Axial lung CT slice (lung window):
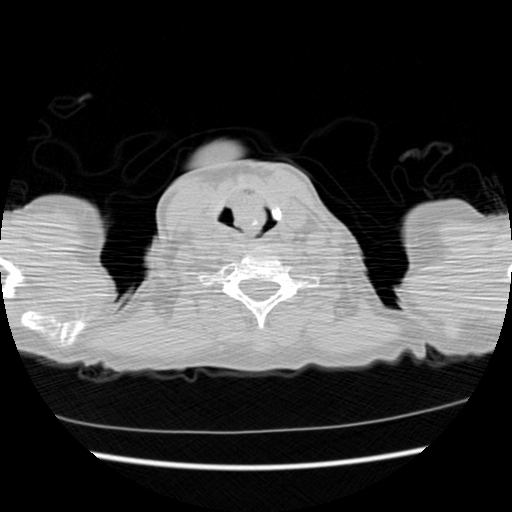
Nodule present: no